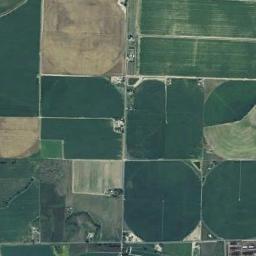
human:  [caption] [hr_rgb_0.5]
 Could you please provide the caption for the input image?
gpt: There are some green circle farmland and square farmland .

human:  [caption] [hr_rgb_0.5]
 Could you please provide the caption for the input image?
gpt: Several dark green circular farmlands and a khaki circular farmlands are on the ground and some rectangular farmlands beside .

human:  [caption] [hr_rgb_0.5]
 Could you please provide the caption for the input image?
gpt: There are round fields on the right .

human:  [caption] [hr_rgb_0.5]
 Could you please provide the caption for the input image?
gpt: A few green and tan mixed circular fields with full, Semi and semi-circle shapes .

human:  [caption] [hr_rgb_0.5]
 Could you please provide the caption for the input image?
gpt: There are some green circular farmlands .